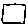
Label: square